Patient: sex M, age 64
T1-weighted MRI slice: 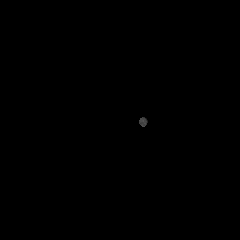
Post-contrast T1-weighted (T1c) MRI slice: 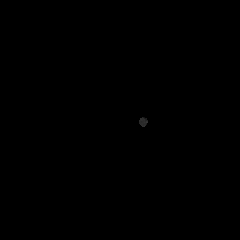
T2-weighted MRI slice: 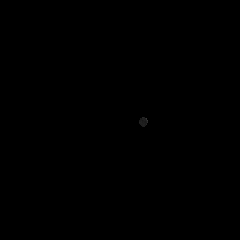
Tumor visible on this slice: no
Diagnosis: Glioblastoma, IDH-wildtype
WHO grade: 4